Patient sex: M
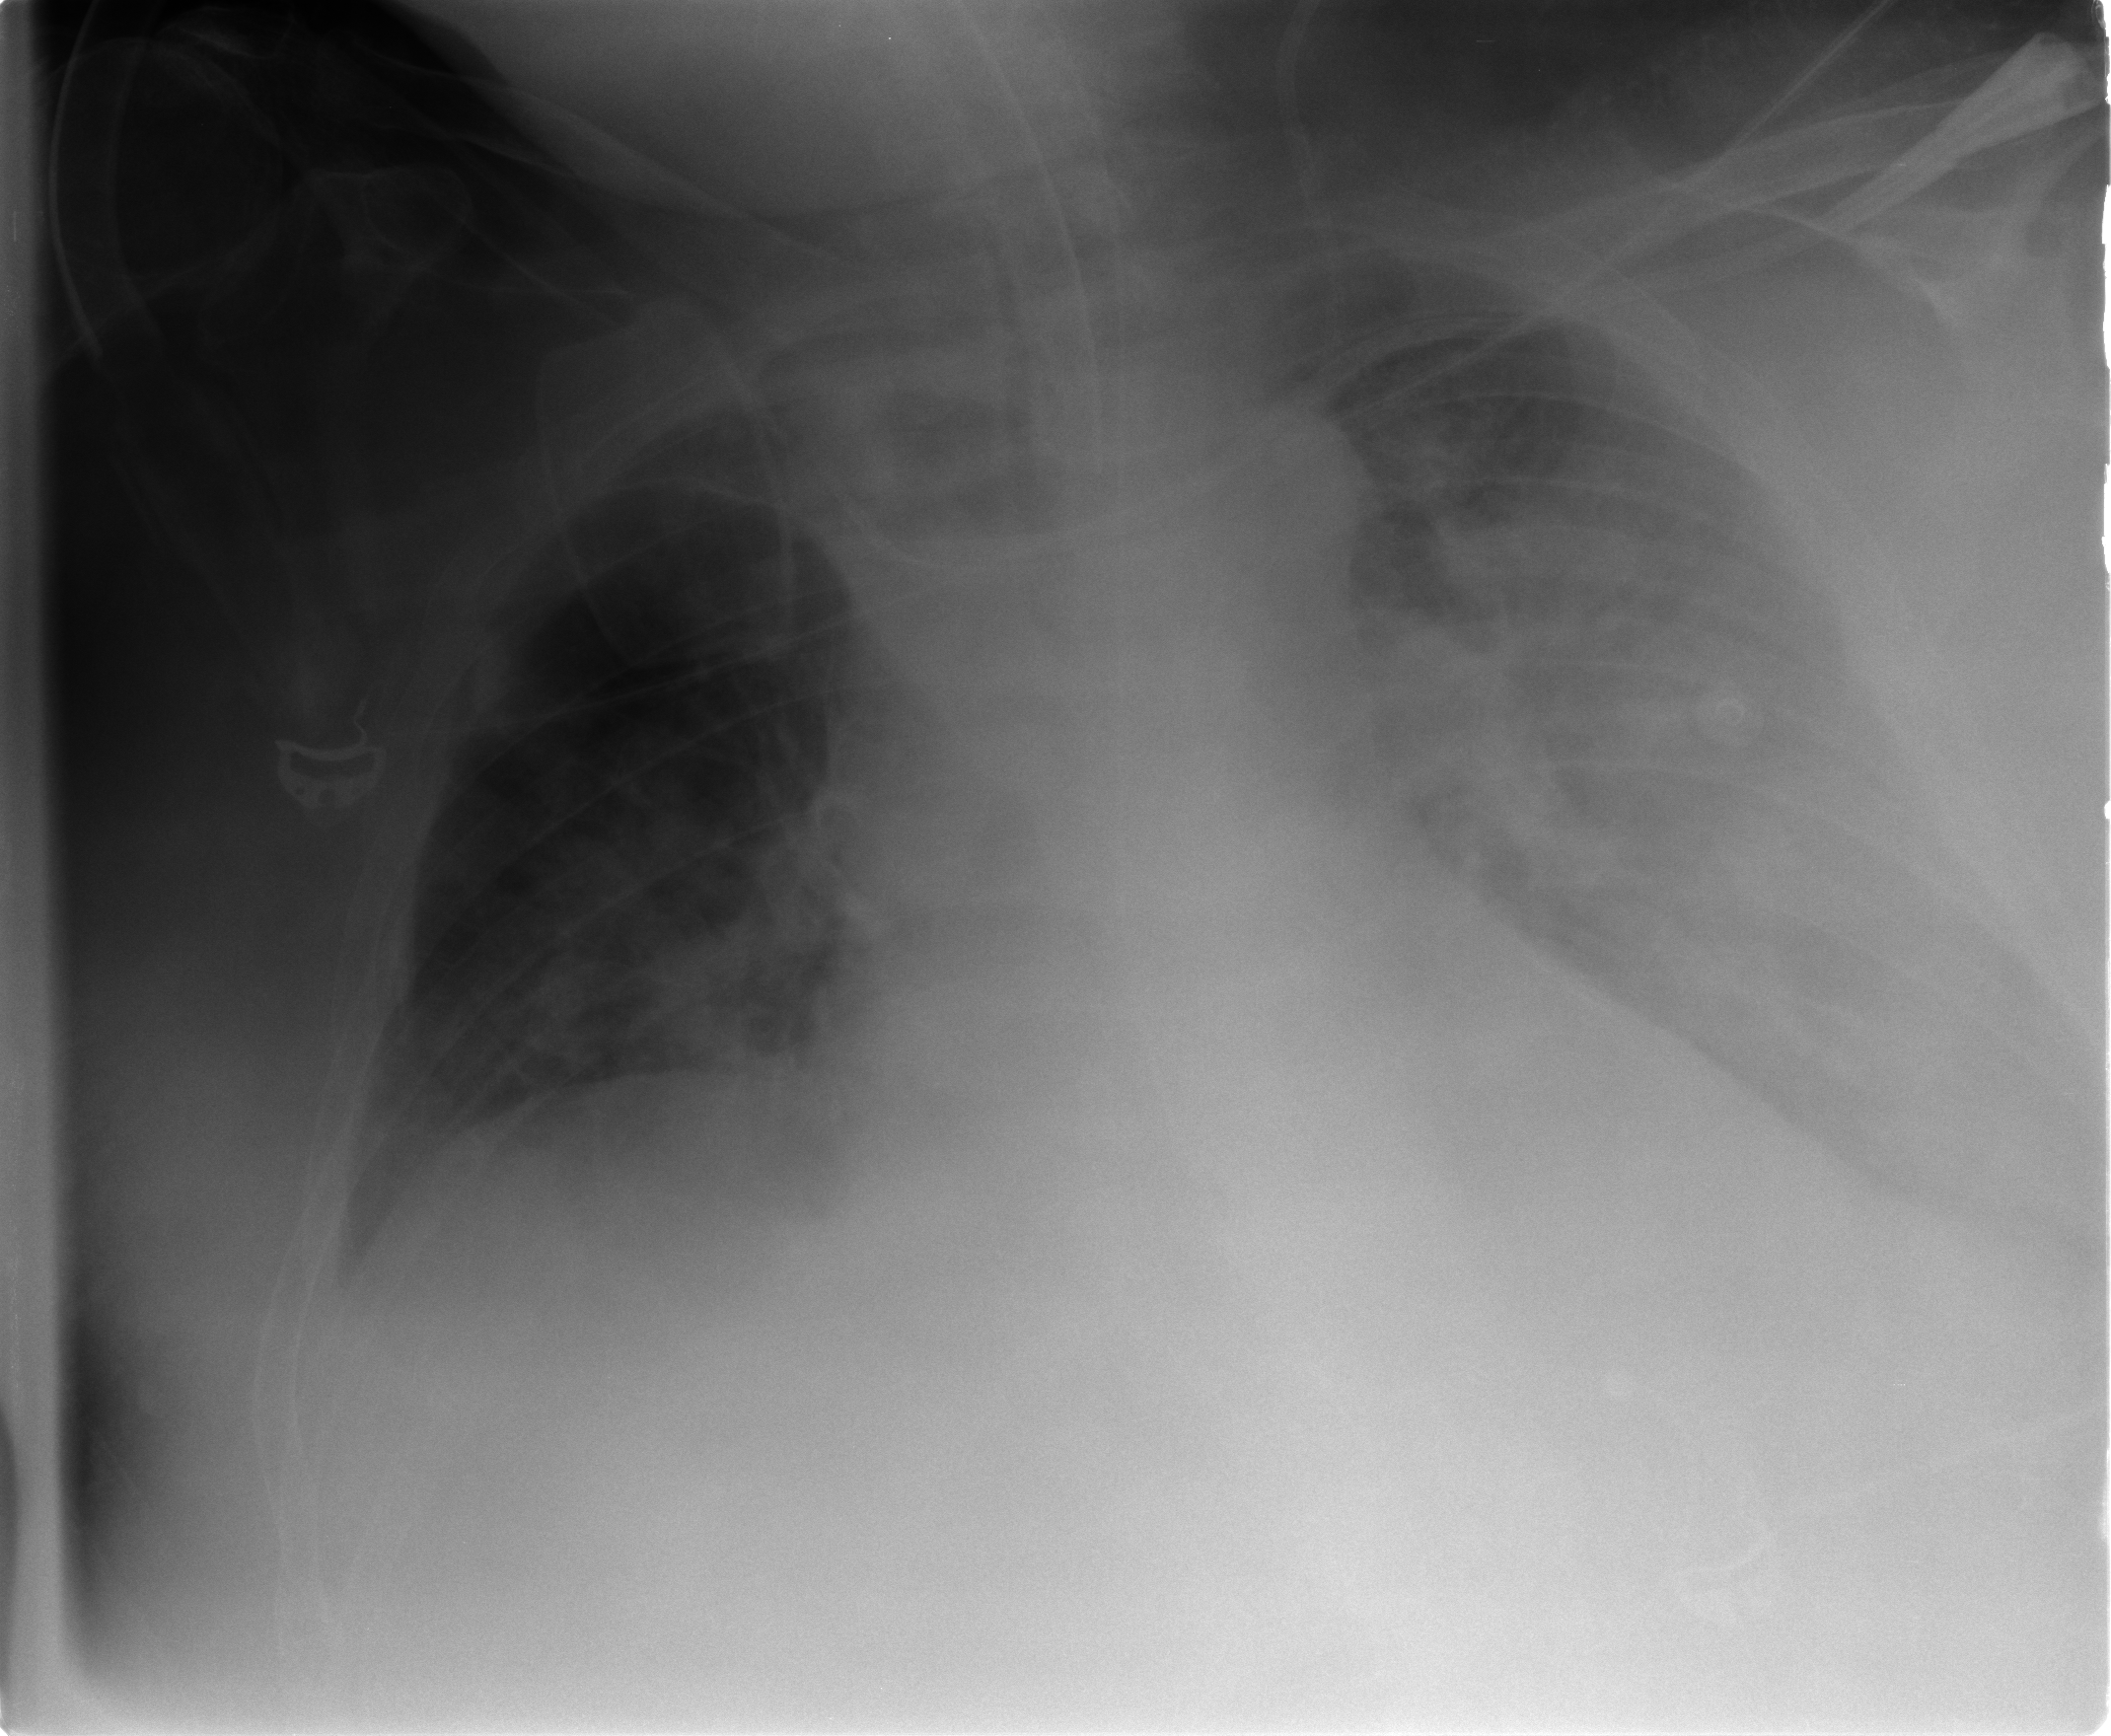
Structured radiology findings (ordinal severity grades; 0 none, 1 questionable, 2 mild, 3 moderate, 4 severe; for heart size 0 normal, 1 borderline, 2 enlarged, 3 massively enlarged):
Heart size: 0
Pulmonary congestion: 3
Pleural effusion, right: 0
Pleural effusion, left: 3
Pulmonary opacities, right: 2
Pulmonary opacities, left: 2
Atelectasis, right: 2
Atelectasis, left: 3